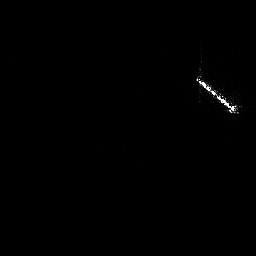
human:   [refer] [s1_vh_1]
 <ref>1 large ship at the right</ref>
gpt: <box>[[75, 22, 93, 44, 0]]</box>